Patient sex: F
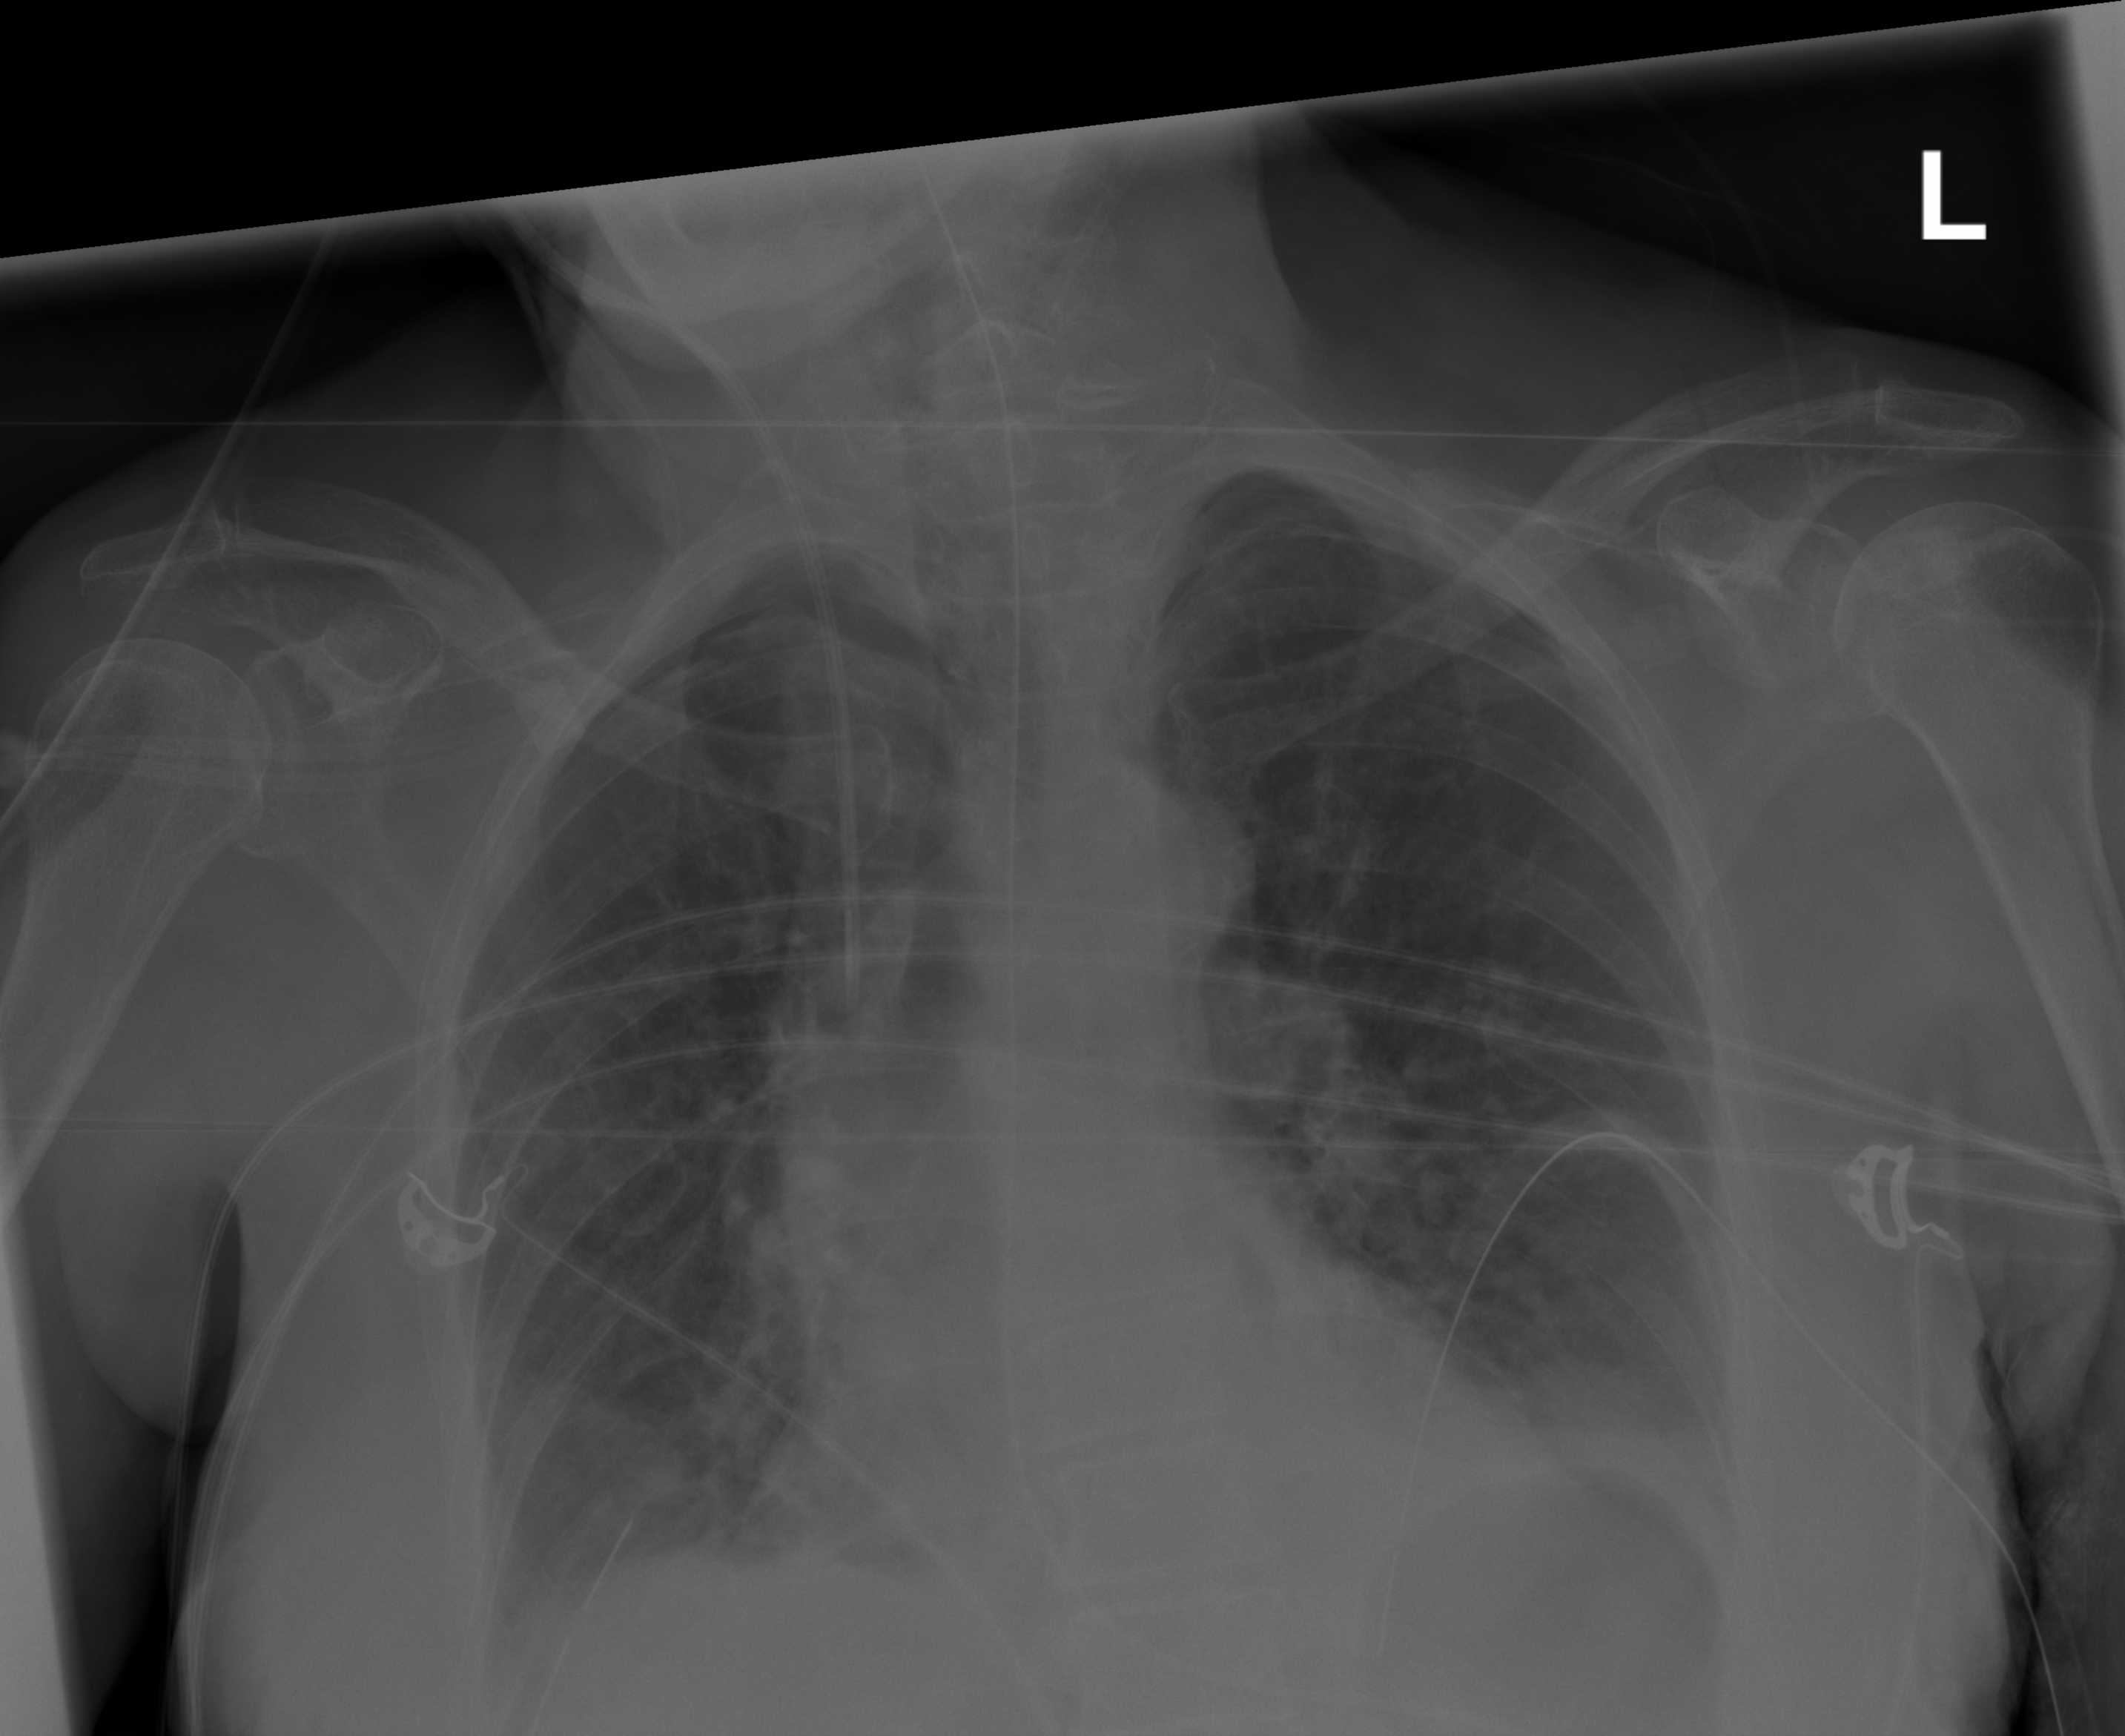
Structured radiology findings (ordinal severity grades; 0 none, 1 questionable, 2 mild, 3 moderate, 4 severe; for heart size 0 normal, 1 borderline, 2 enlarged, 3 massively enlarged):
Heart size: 1
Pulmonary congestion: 0
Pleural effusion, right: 2
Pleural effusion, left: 2
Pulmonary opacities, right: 0
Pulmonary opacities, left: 0
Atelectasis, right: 0
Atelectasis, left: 0